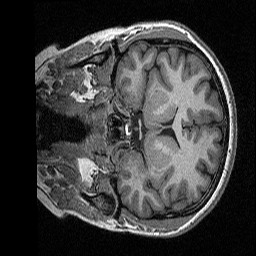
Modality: T1w
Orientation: coronal
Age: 32
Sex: female
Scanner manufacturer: siemens
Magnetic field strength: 3 T
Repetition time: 2.3 s
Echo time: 0.00298 s